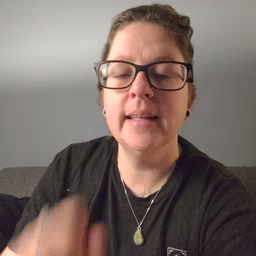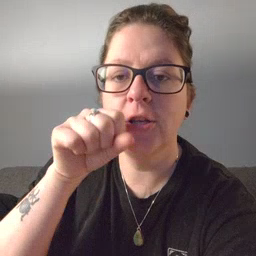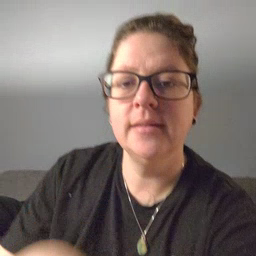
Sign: carrot